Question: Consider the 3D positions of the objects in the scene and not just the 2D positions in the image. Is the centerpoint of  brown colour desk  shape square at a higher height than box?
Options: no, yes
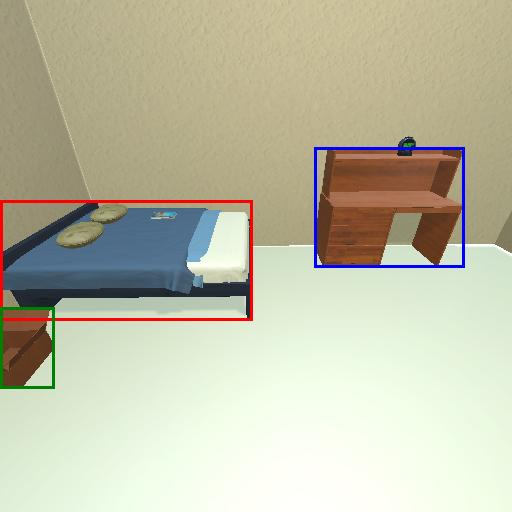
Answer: no